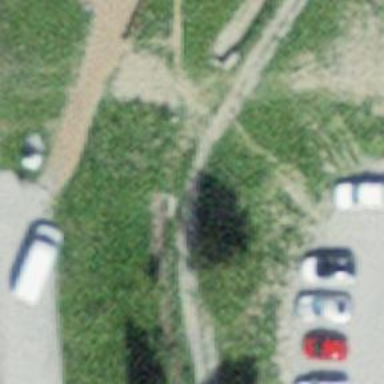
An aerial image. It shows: Culvert tunnel underneath ditch.